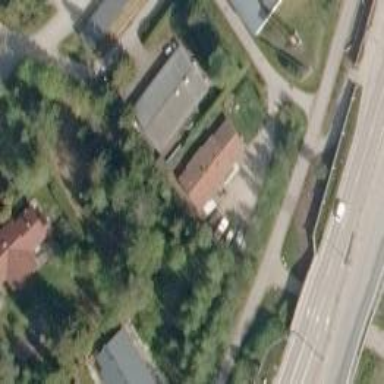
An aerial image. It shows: Veterinary facility.